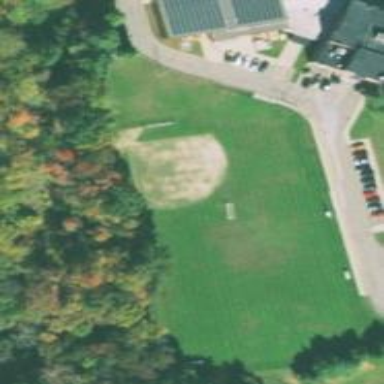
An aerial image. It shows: Softball pitch with grass surface for leisure land.